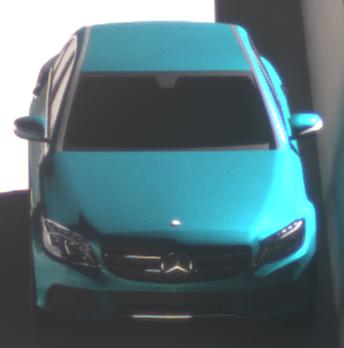
Make: Mercedes-Benz
Model: C 160
Detailed model: C-Class (205) Limousine
Model produced from: 2015/04
Model produced until: 2018/04
Doors: 4
Color: blue
Road condition: wet road
Daytime: morning or afternoon
Contrast: high contrast